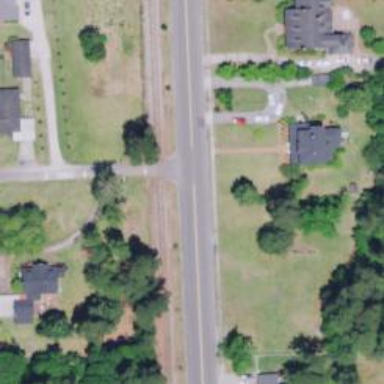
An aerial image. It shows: Railway level crossing.